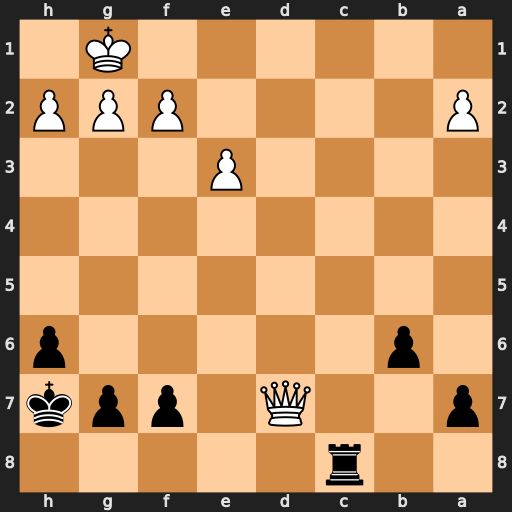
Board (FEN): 2r5/p2Q1ppk/1p5p/8/8/4P3/P4PPP/6K1
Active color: b
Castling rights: -
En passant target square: -
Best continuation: Rc1+ Qd1 Rxd1#